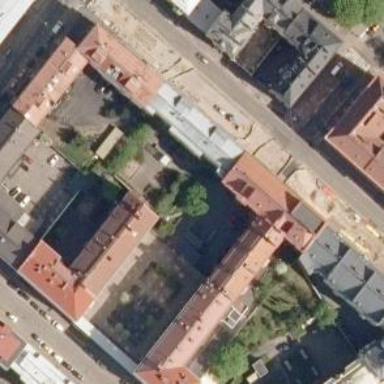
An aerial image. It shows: Kindergarten.